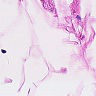
Metastatic tissue present: no